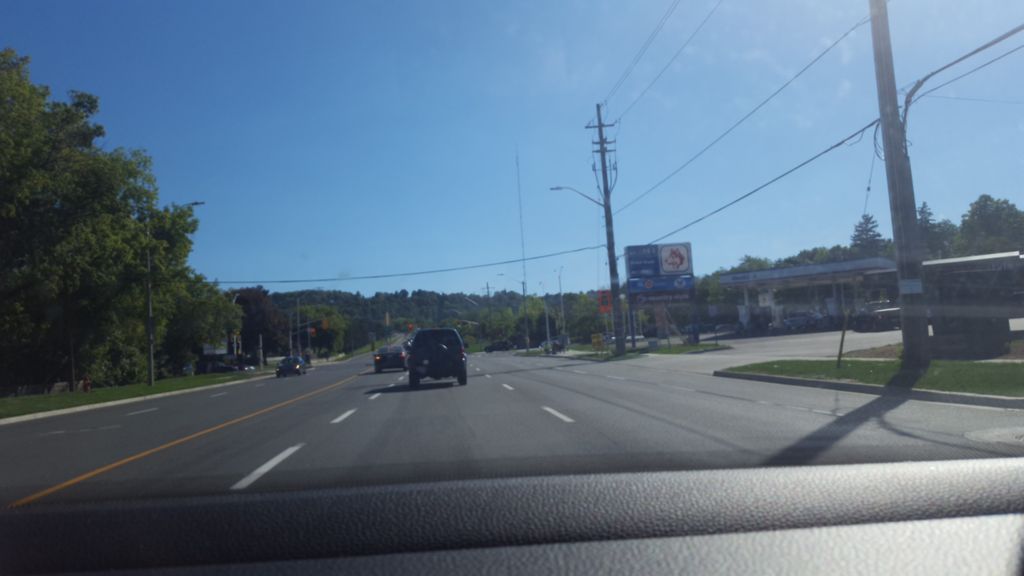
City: hamilton